Field crop: maize
Growth stage: 2
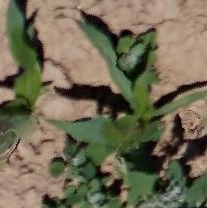
Species: maize